Question: I have a problem with the styling of a searchbar in IE9. There is a white block behind the input and submit button, but can't take it away with css.
My css code for that block:
'''
.searchfield{
position:relative;
margin: 40px 0px 0px 0px;
padding:20px;
height: 90px;
-moz-border-radius: 25px;
-webkit-border-radius: 25px;
border-radius: 25px;
-moz-box-shadow: 0px 0px 2px #000000;
-webkit-box-shadow: 0px 0px 2px #000000;
box-shadow: 0px 0px 2px #000000;
background: #ffffff; /* Old browsers */
background: -moz-linear-gradient(top, #ffffff 0%, #f1f1f1 50%, #e1e1e1 51%, #f6f6f6 100%); /* FF3.6+ */
background: -webkit-gradient(linear, left top, left bottom, color-stop(0%,#ffffff), color-stop(50%,#f1f1f1), color-stop(51%,#e1e1e1), color-stop(100%,#f6f6f6)); /* Chrome,Safari4+ */
background: -webkit-linear-gradient(top, #ffffff 0%,#f1f1f1 50%,#e1e1e1 51%,#f6f6f6 100%); /* Chrome10+,Safari5.1+ */
background: -o-linear-gradient(top, #ffffff 0%,#f1f1f1 50%,#e1e1e1 51%,#f6f6f6 100%); /* Opera 11.10+ */
background: -ms-linear-gradient(top, #ffffff 0%,#f1f1f1 50%,#e1e1e1 51%,#f6f6f6 100%); /* IE10+ */
background: linear-gradient(to bottom, #ffffff 0%,#f1f1f1 50%,#e1e1e1 51%,#f6f6f6 100%); /* W3C */
filter: progid:DXImageTransform.Microsoft.gradient( startColorstr='#ffffff', endColorstr='#f6f6f6',GradientType=0 ); /* IE6-9 */
behavior: url(PIE.htc);
'''
}
But the strangest is that the border-radius is working well, check the shadows in the picture
Thanks for your time!
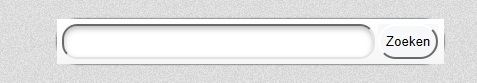
Answer: I managed to fix this problem with the use of data uri encoding from a background image.
Nevertheless, thanks for helping!